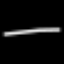
Label: line